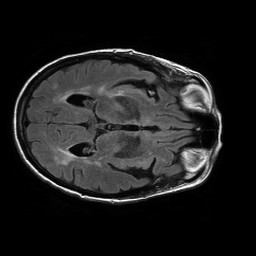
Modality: FLAIR
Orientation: axial
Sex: female
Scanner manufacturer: philips
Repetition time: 11 s
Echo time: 0.125 s